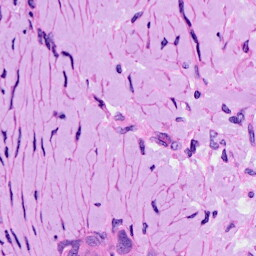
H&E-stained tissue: Ovarian